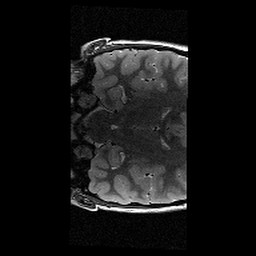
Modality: T2w
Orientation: coronal
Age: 9
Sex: female
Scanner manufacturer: siemens
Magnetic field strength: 3 T
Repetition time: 9.23 s
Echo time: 0.067 s